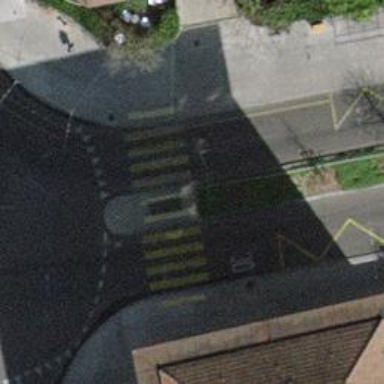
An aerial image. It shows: Uncontrolled zebra crossing with central island. The crossing is marked with zebra stripes.